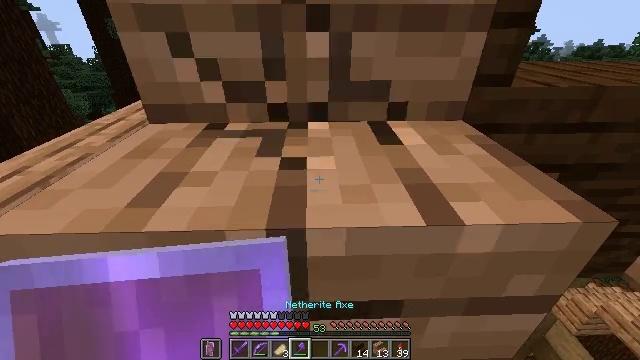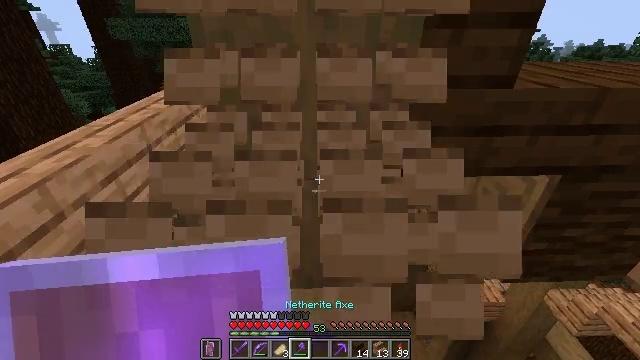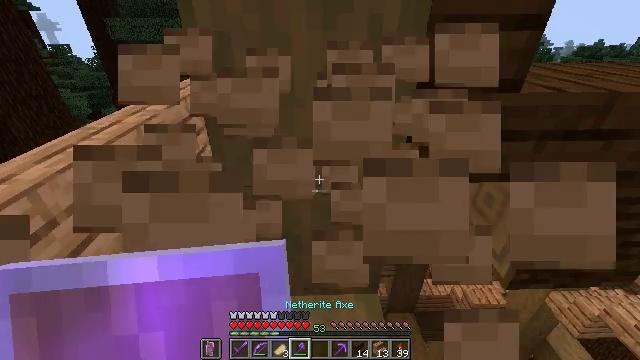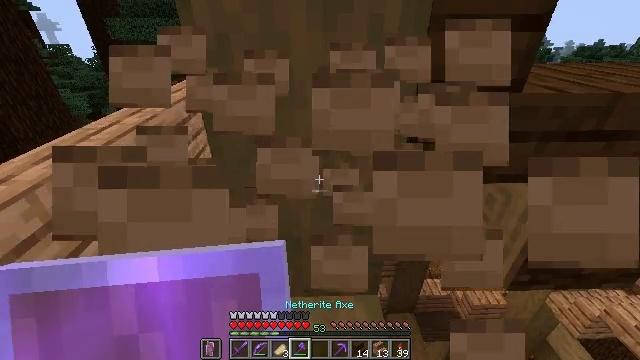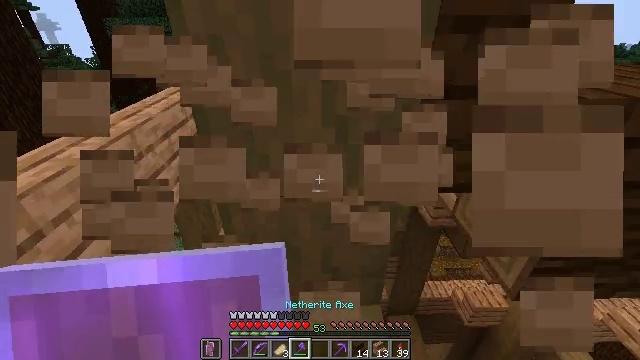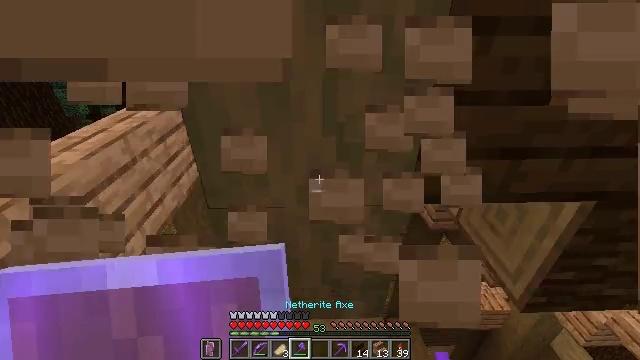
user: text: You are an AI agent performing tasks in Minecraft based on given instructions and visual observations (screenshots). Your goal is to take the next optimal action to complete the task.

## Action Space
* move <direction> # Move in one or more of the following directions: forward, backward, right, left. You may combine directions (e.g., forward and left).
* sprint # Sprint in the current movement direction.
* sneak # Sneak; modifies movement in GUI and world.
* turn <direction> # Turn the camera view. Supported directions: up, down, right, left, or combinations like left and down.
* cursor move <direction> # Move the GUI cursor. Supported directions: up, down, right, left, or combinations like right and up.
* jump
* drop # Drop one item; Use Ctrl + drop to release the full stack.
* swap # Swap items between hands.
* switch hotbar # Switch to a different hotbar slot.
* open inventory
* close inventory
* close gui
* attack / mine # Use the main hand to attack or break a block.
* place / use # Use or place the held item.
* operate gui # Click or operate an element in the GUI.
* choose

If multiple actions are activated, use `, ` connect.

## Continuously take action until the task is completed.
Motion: motion action
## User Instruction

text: Gather the jungle stairs to use elsewhere.
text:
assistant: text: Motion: move forward, sneak, attack / mine
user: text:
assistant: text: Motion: move forward, sneak, attack / mine
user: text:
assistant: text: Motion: move forward, sneak, attack / mine
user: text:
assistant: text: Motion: move forward, sneak
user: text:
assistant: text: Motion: move forward, sneak
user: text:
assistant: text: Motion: sneak